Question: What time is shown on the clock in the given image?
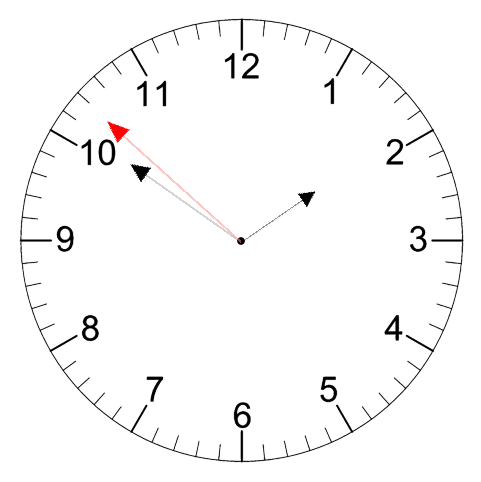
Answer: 01:50:52